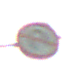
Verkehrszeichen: VerbotWenden
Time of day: MorningAfternoon
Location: Outdoor (Urban)
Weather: PartlyCloudy
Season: NotSpecified
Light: Natural